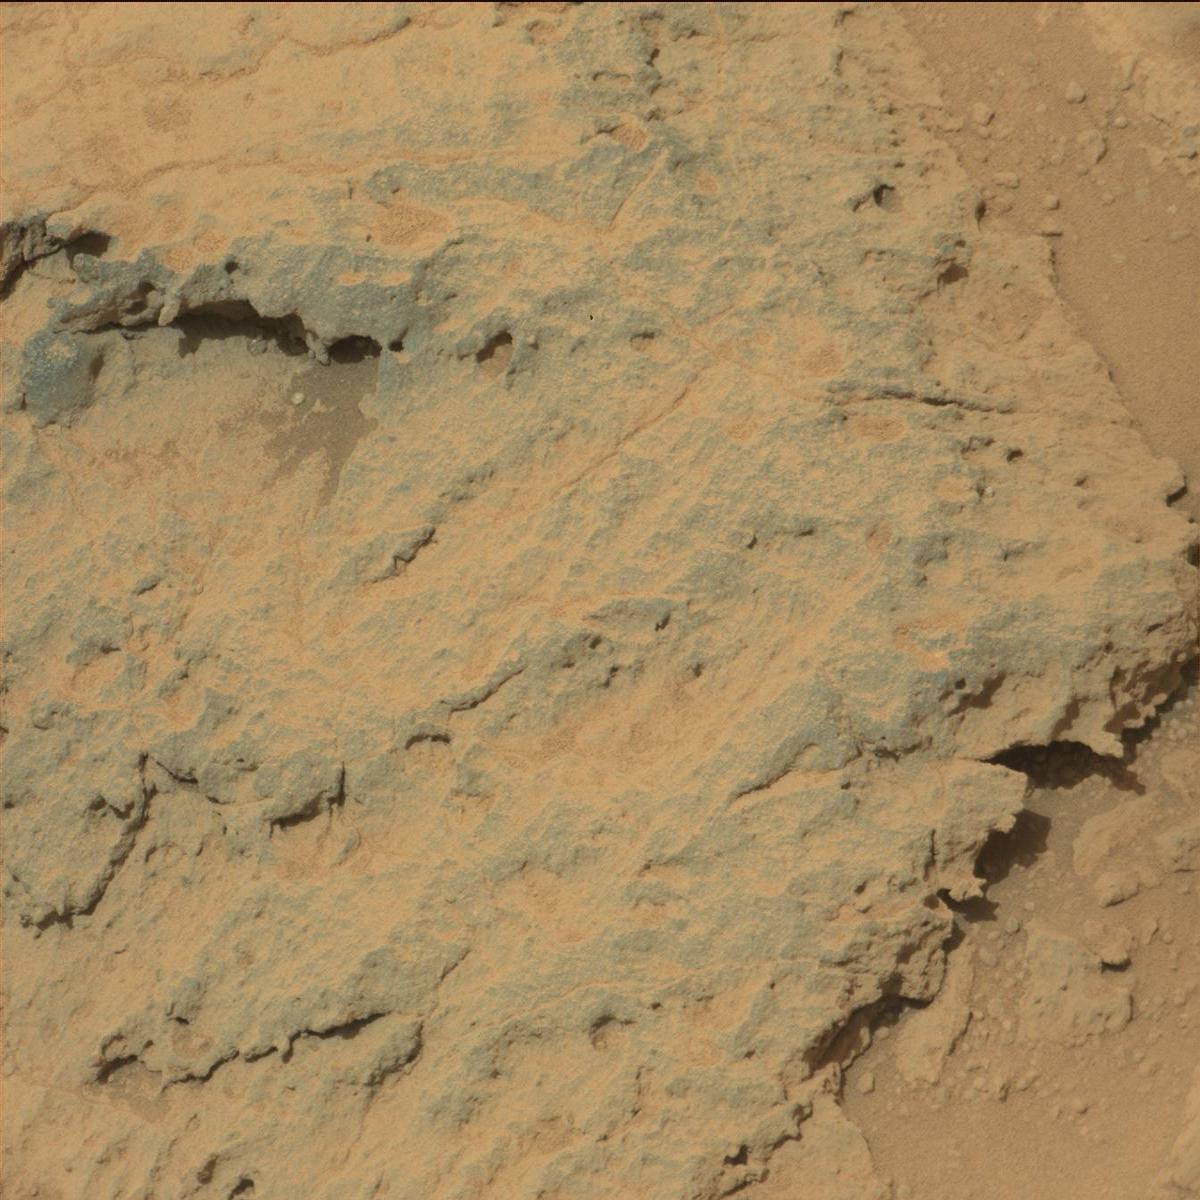
Terrain classes present: Bedrock, Sand / Soil